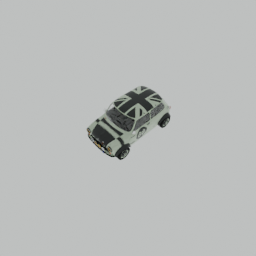
Label: mechanical